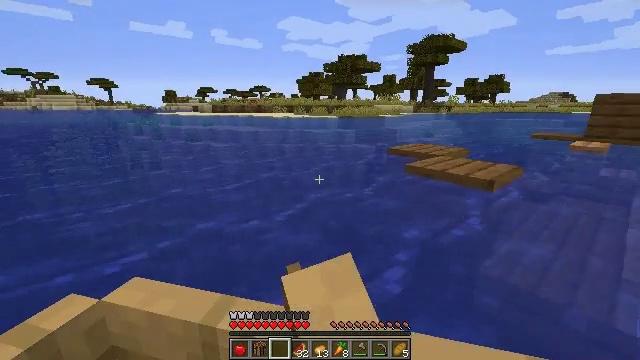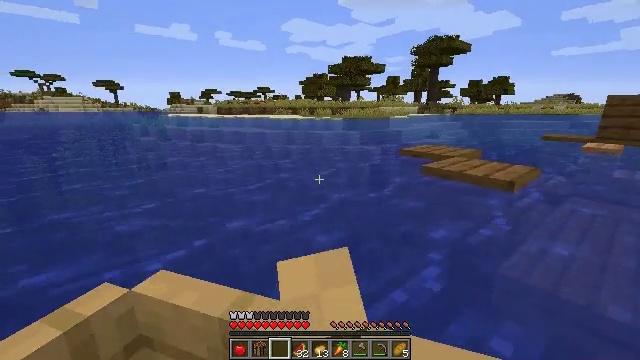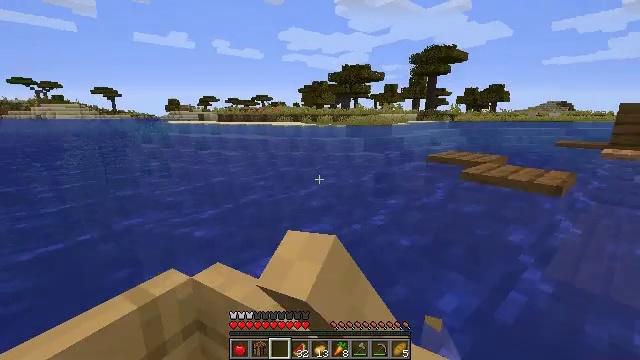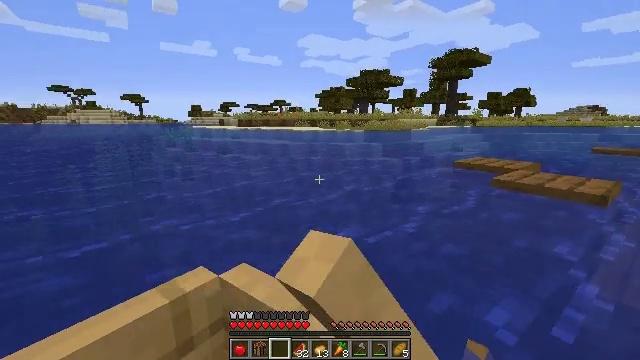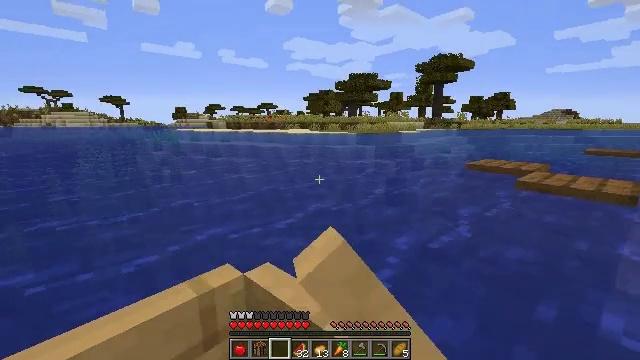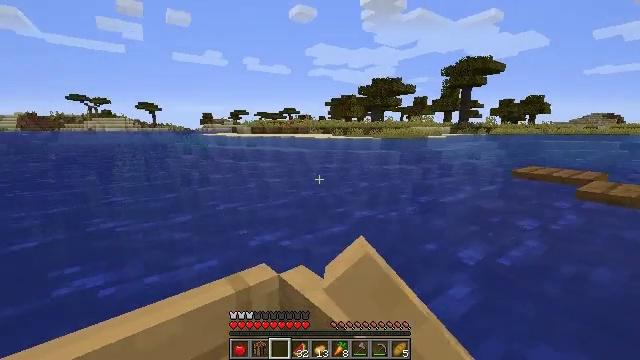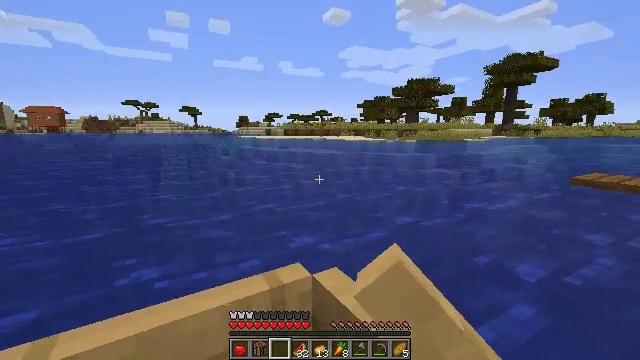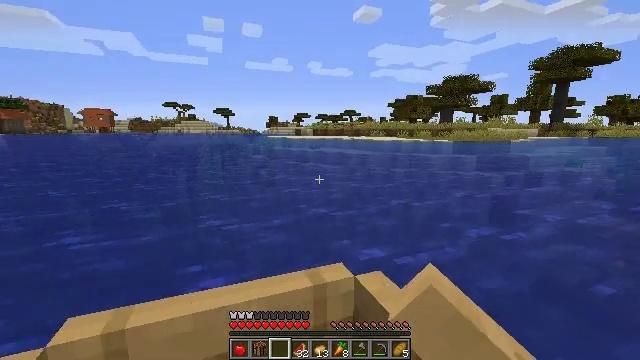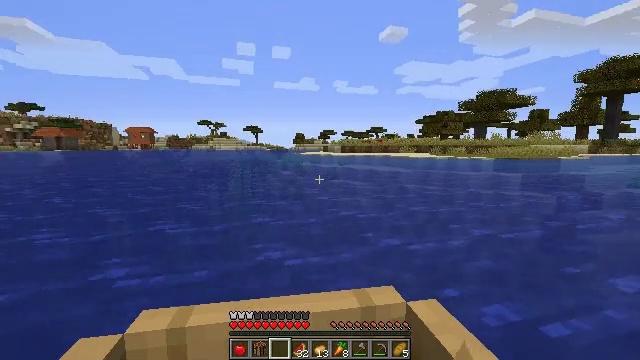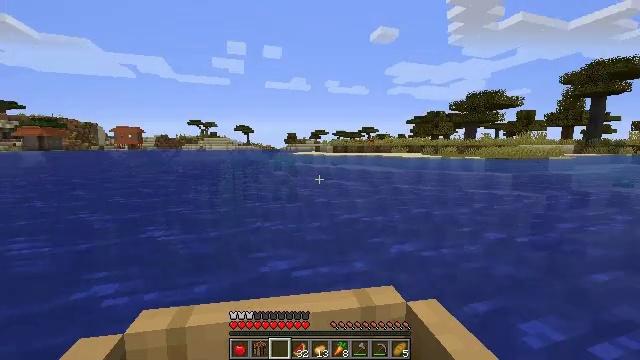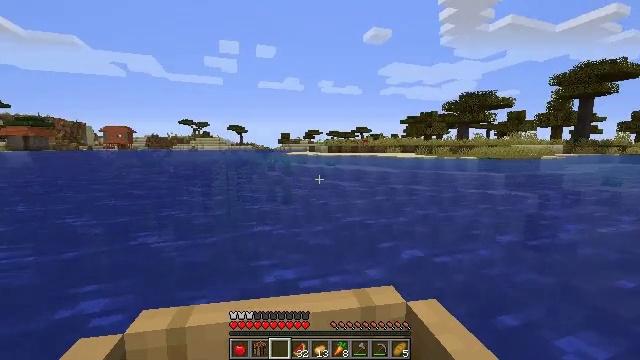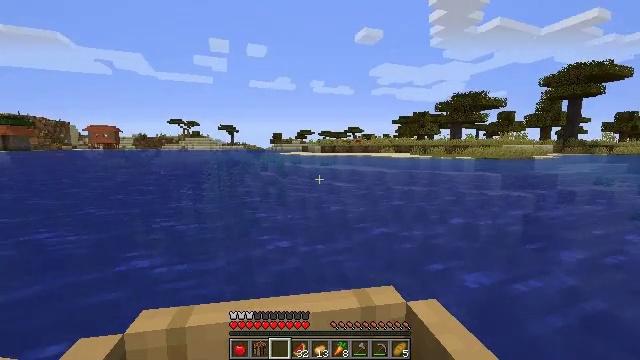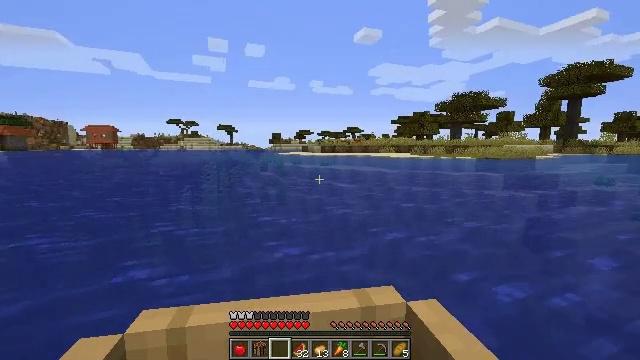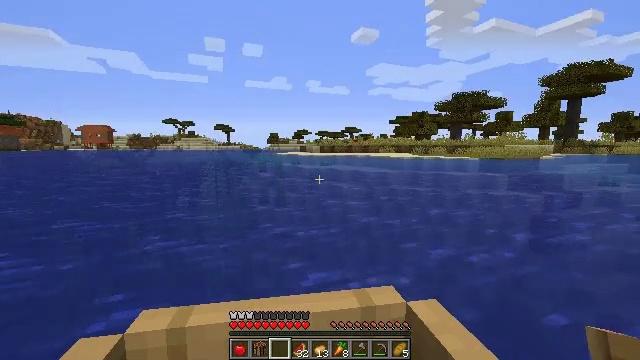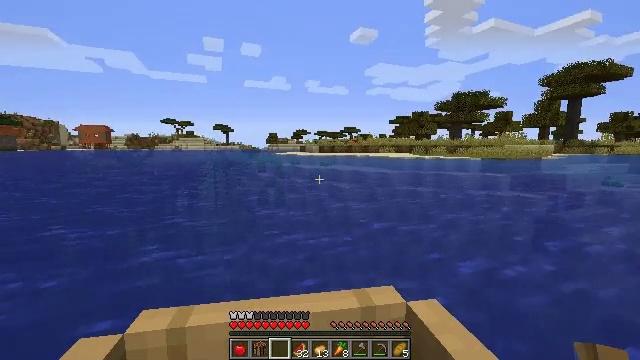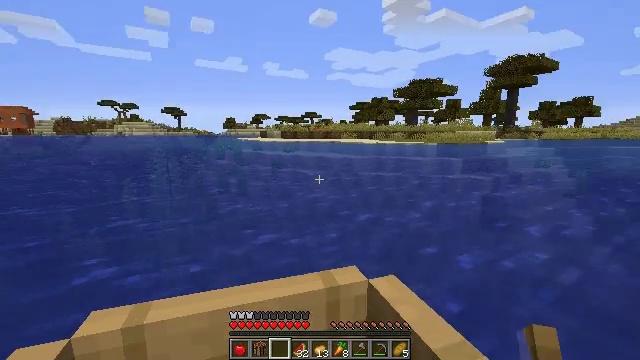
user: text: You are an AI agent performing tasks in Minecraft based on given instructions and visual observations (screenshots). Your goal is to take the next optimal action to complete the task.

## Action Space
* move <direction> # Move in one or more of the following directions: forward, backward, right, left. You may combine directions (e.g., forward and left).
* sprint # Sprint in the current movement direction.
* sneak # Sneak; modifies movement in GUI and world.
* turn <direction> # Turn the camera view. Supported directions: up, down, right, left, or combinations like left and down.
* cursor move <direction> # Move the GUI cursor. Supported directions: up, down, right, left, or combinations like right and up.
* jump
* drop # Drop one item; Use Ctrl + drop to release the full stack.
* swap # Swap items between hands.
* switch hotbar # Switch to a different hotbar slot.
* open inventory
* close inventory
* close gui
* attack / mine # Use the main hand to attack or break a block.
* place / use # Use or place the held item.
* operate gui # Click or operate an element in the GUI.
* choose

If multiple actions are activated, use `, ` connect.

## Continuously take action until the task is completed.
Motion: motion action
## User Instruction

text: Pick up the acacia fence after mining.
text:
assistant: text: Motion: move forward, turn left
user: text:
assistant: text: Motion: move forward, turn left and up
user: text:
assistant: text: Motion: move forward, turn left and up
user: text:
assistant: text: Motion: move forward, turn left
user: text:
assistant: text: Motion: move forward, turn left and up
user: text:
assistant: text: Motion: move forward, turn left
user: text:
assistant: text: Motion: move forward, turn left
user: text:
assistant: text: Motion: move forward, turn left and up
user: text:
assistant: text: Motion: move forward and move left
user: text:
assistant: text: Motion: move forward and move left
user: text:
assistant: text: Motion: move forward
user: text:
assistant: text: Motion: move forward
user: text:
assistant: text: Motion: move forward
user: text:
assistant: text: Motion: move forward
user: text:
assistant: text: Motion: move forward, turn right and down
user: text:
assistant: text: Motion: move forward, turn right and down
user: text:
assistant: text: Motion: move forward, turn right
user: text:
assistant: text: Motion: move forward, turn right
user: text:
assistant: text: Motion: move forward
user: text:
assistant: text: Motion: move forward
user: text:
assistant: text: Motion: move forward
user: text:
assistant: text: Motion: move forward
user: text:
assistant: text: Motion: move forward
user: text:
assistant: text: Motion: move forward
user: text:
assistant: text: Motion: move forward
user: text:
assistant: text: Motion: move forward
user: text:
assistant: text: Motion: move forward
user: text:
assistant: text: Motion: move forward and move left
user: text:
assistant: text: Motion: move forward
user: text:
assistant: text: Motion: move forward